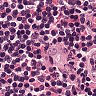
Metastatic tissue present: no